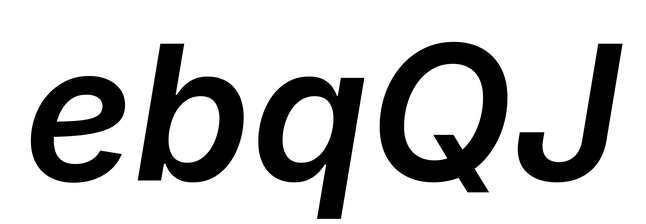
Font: Inter-Italic_SemiBold_Italic